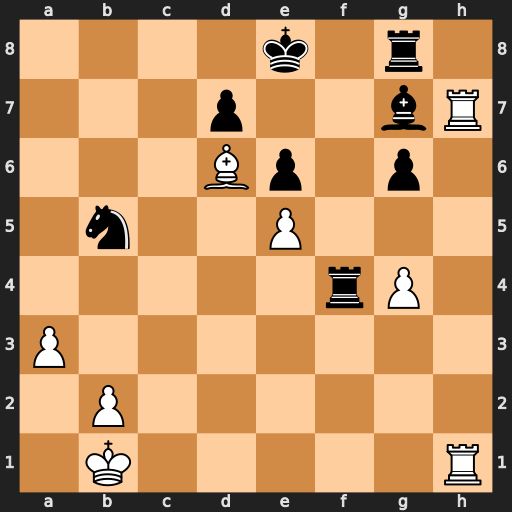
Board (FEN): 4k1r1/3p2bR/3Bp1p1/1n2P3/5rP1/P7/1P6/1K5R
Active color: w
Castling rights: -
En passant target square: -
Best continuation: Rxg7 Nxd6 Rxg8+